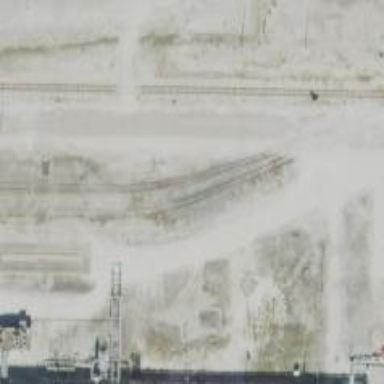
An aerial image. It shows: Disused railway spur.